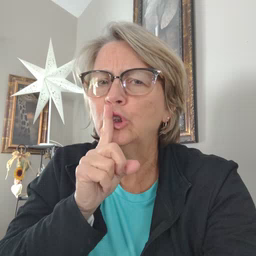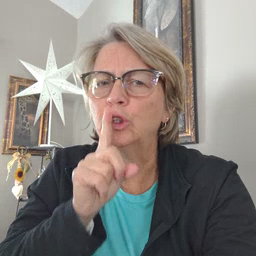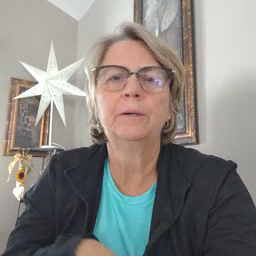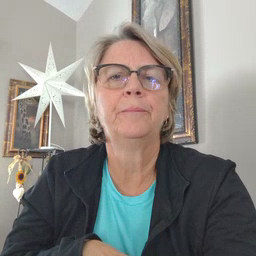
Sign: shhh